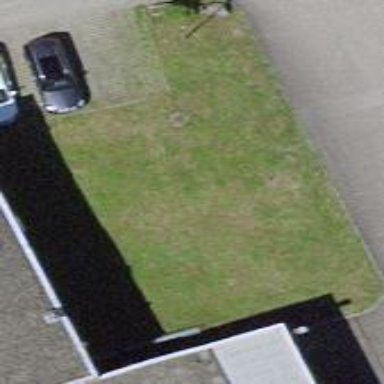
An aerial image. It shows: Area covered with grass.